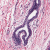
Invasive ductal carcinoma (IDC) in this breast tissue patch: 0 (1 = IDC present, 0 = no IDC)